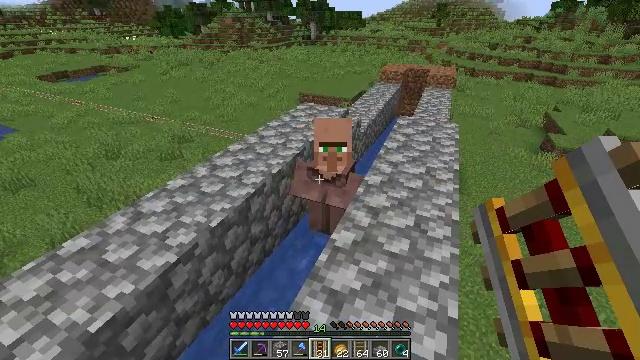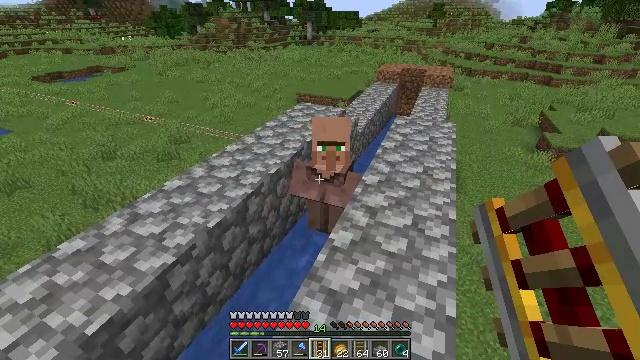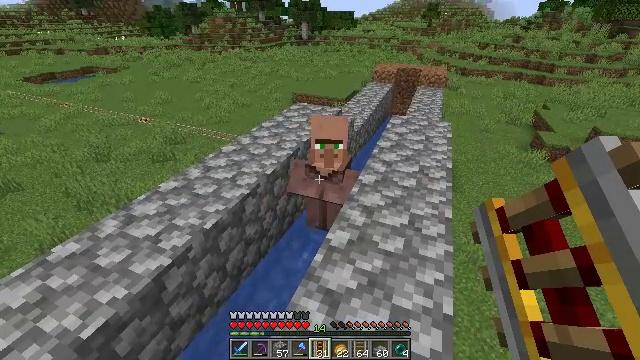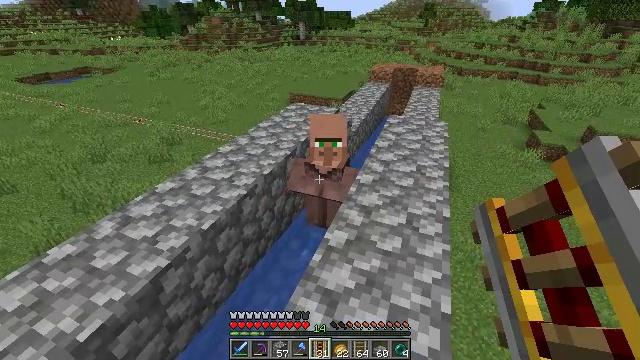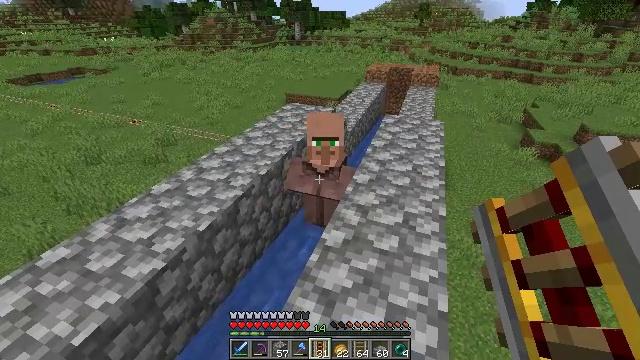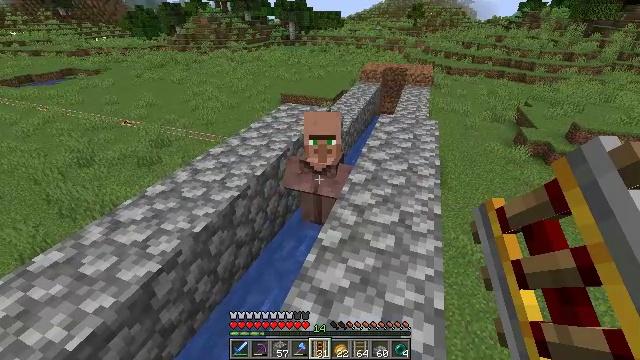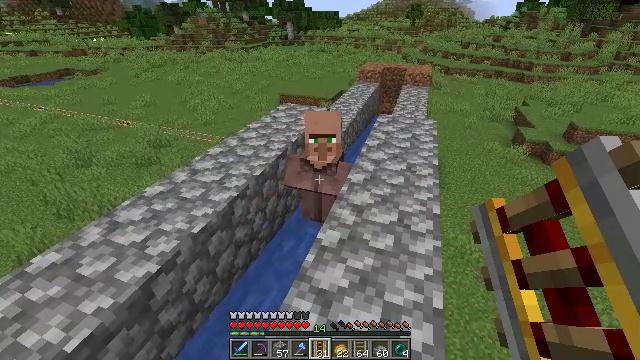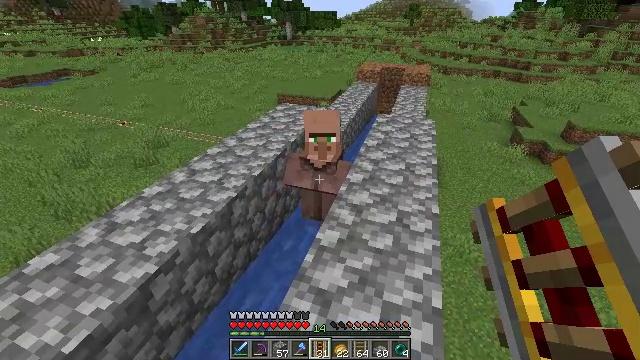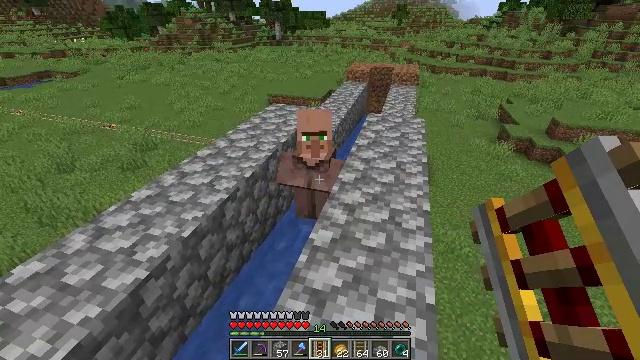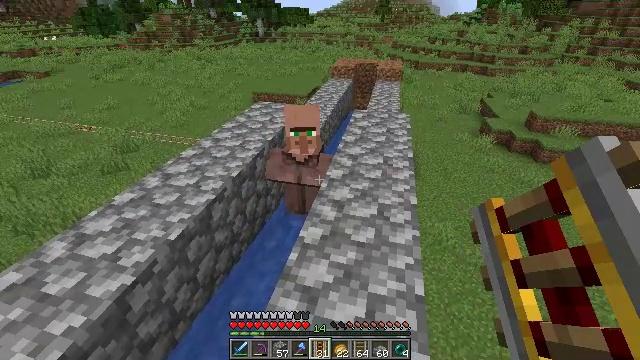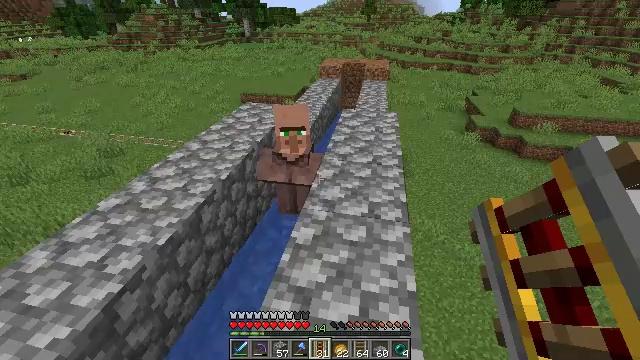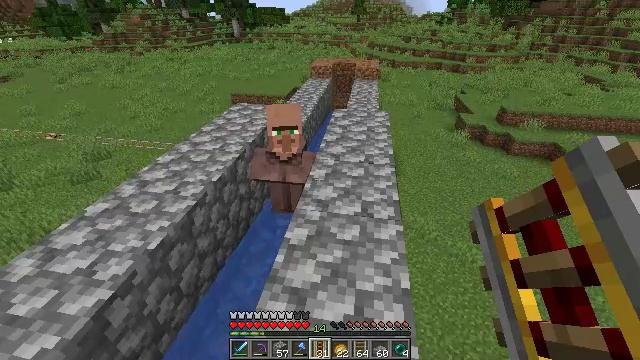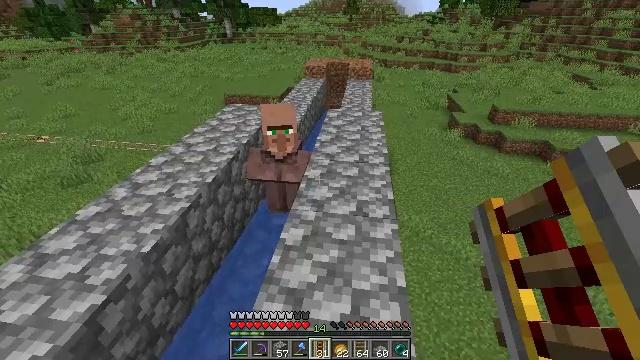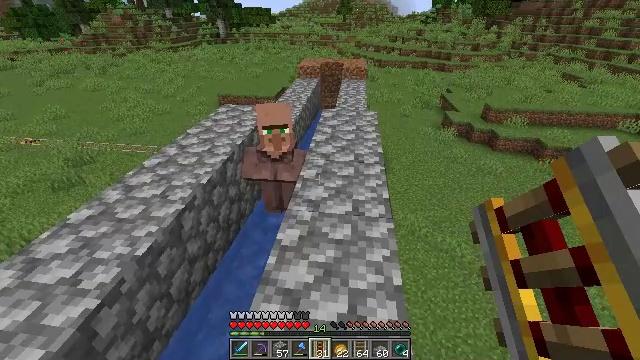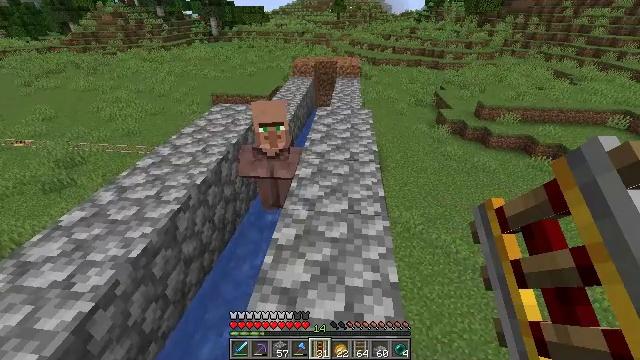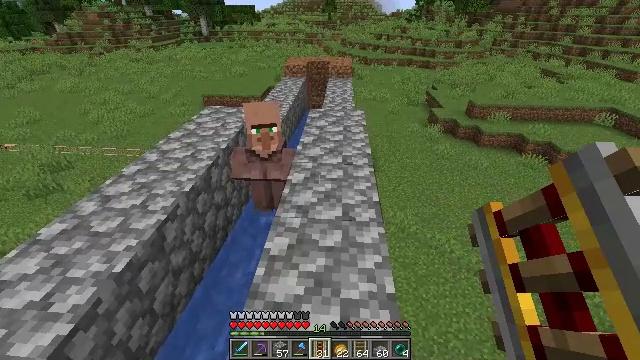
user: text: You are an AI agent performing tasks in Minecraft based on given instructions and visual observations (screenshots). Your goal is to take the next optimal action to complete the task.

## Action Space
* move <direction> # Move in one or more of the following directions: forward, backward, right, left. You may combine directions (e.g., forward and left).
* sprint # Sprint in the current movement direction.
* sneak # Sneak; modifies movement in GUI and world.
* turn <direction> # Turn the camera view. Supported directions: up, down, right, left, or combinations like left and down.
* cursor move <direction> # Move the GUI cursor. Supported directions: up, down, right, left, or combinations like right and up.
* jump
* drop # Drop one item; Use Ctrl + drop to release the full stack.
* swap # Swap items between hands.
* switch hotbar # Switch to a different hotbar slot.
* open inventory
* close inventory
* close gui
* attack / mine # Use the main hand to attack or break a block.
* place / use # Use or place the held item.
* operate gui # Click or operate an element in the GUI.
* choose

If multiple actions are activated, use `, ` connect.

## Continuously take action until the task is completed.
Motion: motion action
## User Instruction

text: Get dirt block.
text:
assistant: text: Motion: no_op
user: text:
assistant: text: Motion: no_op
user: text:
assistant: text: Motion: no_op
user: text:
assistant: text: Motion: no_op
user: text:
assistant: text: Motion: turn right
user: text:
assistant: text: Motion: no_op
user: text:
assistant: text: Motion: no_op
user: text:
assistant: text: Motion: turn right
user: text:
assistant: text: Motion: turn right
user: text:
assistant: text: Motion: turn right
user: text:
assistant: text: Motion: turn right
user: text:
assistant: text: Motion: turn right
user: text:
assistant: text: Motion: turn right
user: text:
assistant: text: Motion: turn right
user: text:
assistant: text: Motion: move forward, turn right
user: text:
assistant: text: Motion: move forward, turn right
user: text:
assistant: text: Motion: move forward
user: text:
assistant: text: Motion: move forward
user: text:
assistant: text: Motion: move forward
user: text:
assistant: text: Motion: move forward
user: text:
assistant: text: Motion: move forward
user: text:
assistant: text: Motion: move forward
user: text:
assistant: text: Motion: move forward
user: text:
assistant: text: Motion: move forward
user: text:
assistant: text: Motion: move forward
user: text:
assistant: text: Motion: move forward
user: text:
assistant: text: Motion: move forward
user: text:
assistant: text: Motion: move forward
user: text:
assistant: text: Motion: move forward
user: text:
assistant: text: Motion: move forward